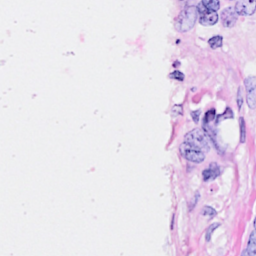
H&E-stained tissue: Breast